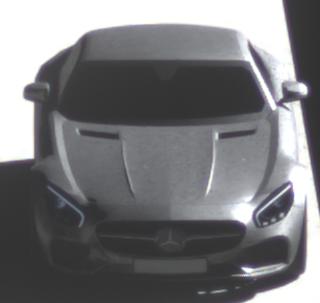
Make: Mercedes-Benz
Model: AMG GT Coupé
Detailed model: AMG GT (190) Coupé
Model produced from: 2014/10
Model produced until: 2017/01
Doors: 2
Color: gray
Road condition: dry road
Daytime: morning or afternoon
Contrast: high contrast